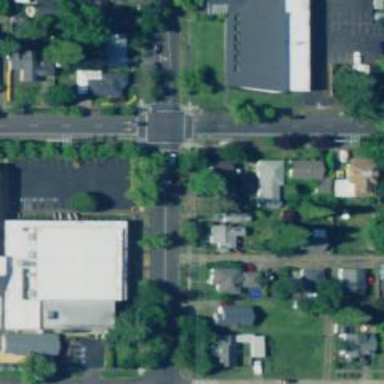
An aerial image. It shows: Solid stop line on the road.